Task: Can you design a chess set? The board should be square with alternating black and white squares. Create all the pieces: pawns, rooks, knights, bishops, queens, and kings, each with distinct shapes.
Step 514:
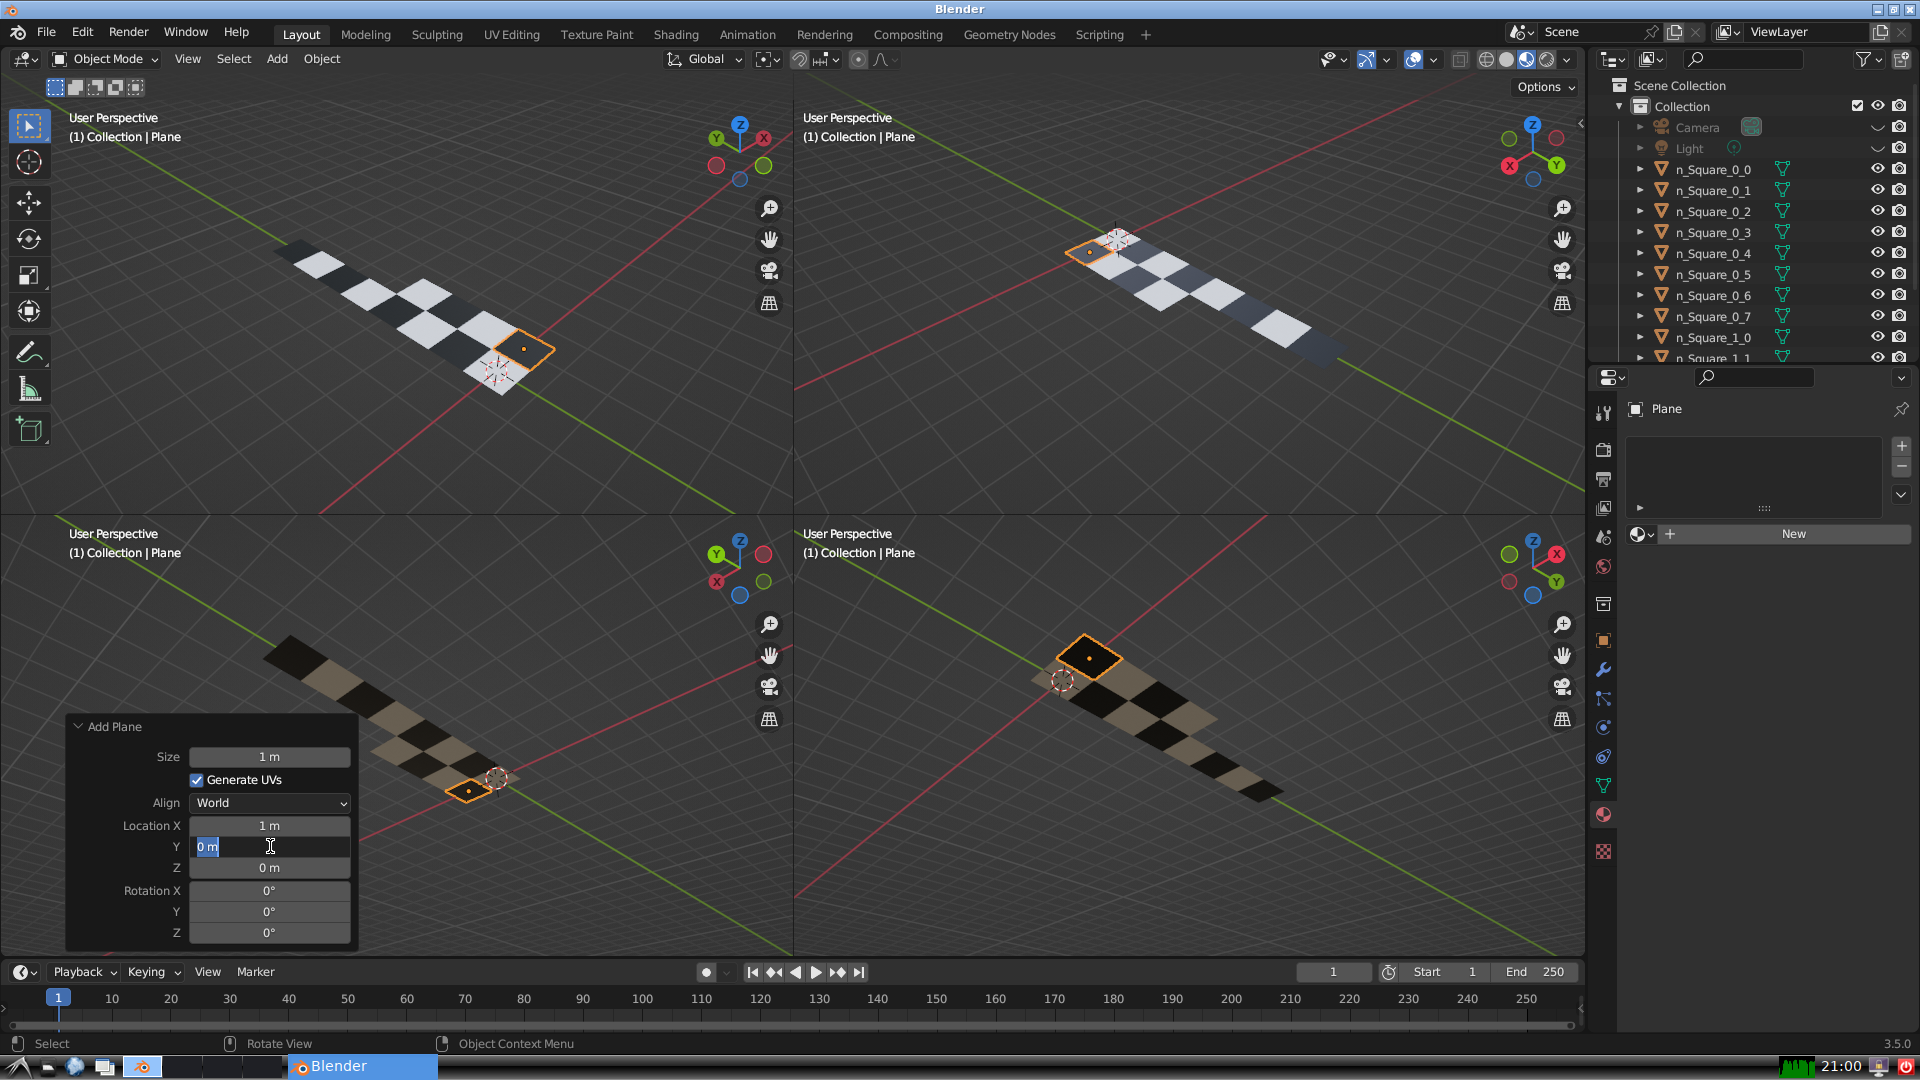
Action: input_text: 4.0